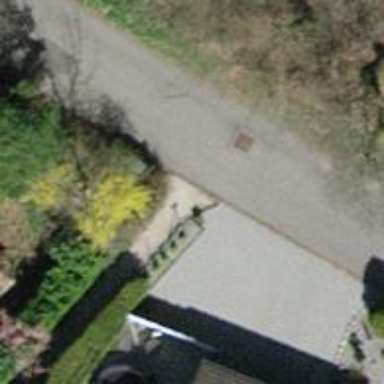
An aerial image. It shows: Gravel path.